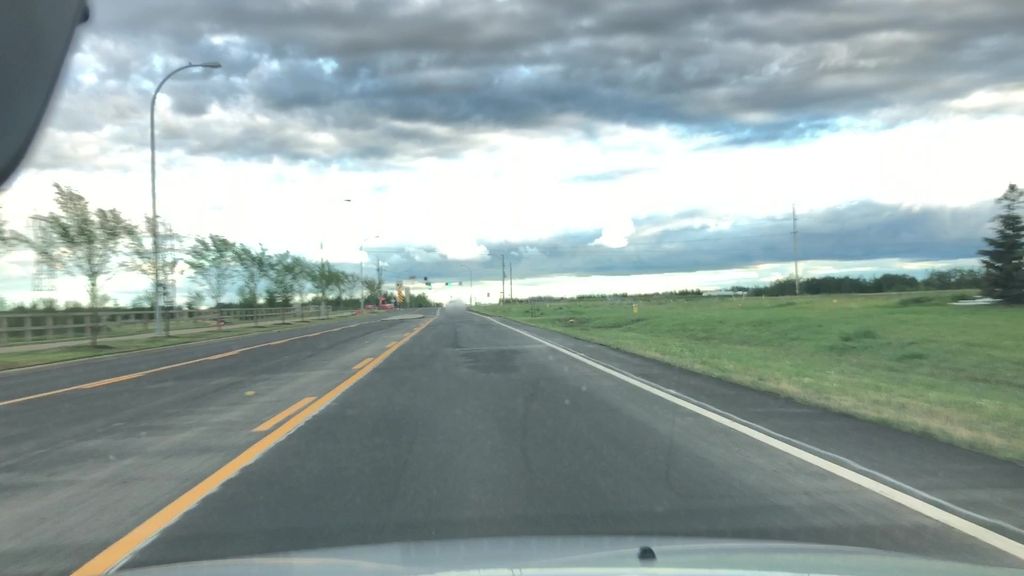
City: edmonton